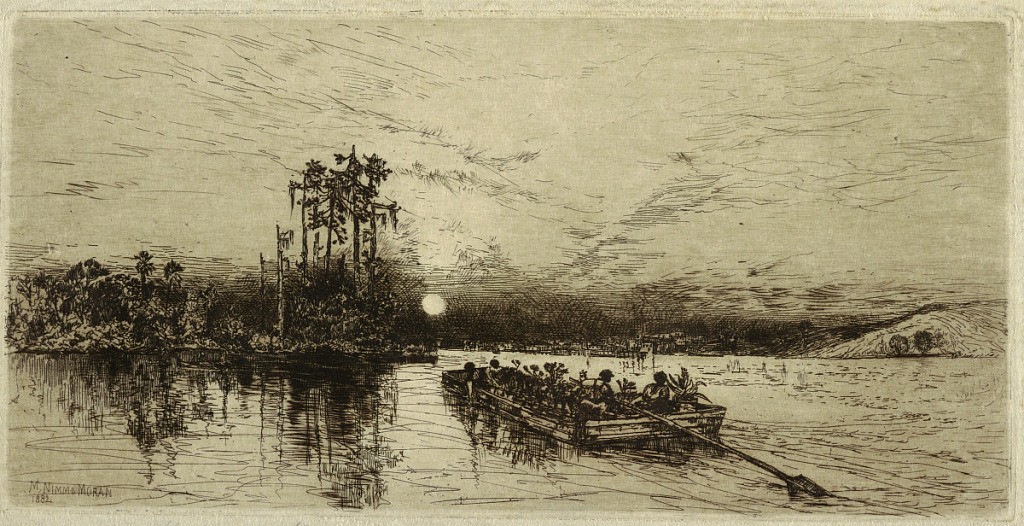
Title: St. John's River, Florida
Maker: Mary Nimmo Moran, American, 1842–1899
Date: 1882
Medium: Etching in black ink on paper
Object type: Print
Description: View of a river in the early evening. Flatboat with figures in the middle foreground.